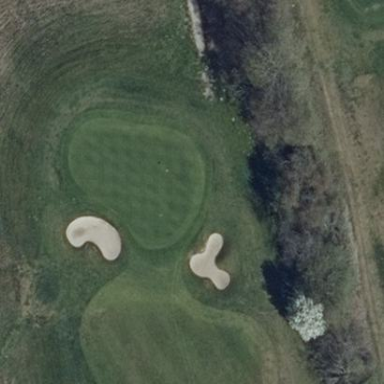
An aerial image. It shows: Golf green.